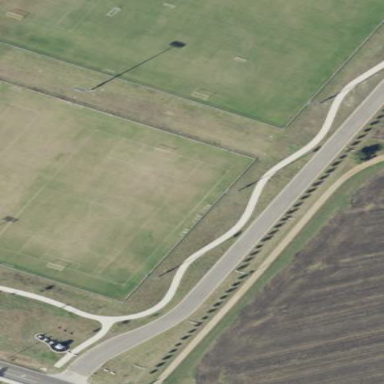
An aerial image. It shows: Soccer pitch with grass surface for leisure and sports.